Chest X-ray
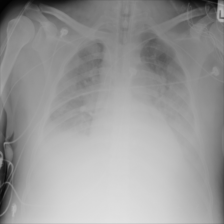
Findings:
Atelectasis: positive
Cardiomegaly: negative
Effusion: positive
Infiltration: positive
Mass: negative
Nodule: negative
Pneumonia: negative
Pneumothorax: negative
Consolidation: negative
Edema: negative
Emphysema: negative
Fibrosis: negative
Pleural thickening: negative
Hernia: negative